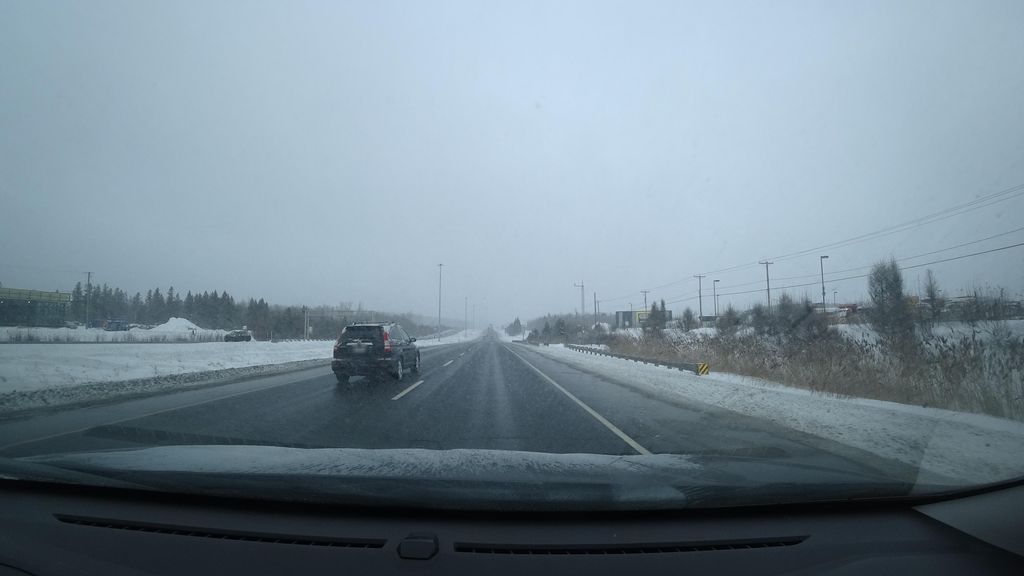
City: quebec_city